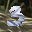
Label: 3